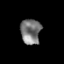
Tissue: prostate
Cell type: T cells
Senescence score: 0.3165
Nuclear area (px): 494
Mean DAPI intensity: 122.243